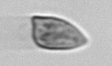
Label: Prorocentrum_dentatum